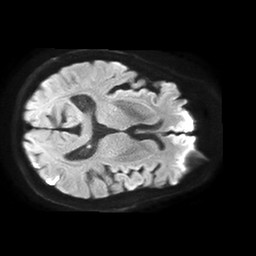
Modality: TRACE
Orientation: axial
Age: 74
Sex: male
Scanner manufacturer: philips
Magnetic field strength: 1.5 T
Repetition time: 4.6 s
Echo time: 0.08631 s